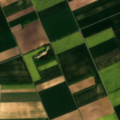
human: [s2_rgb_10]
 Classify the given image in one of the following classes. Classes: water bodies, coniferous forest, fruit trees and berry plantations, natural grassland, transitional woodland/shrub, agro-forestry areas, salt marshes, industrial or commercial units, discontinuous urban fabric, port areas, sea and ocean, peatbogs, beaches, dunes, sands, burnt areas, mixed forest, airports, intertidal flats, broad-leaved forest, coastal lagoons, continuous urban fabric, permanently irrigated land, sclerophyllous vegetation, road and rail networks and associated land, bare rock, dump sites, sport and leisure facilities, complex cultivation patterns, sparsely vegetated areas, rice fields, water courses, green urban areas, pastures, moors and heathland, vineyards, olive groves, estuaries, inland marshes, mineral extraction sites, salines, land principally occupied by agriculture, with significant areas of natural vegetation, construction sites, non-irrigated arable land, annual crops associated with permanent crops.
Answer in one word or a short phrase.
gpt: non-irrigated arable land